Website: lowes
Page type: receipt
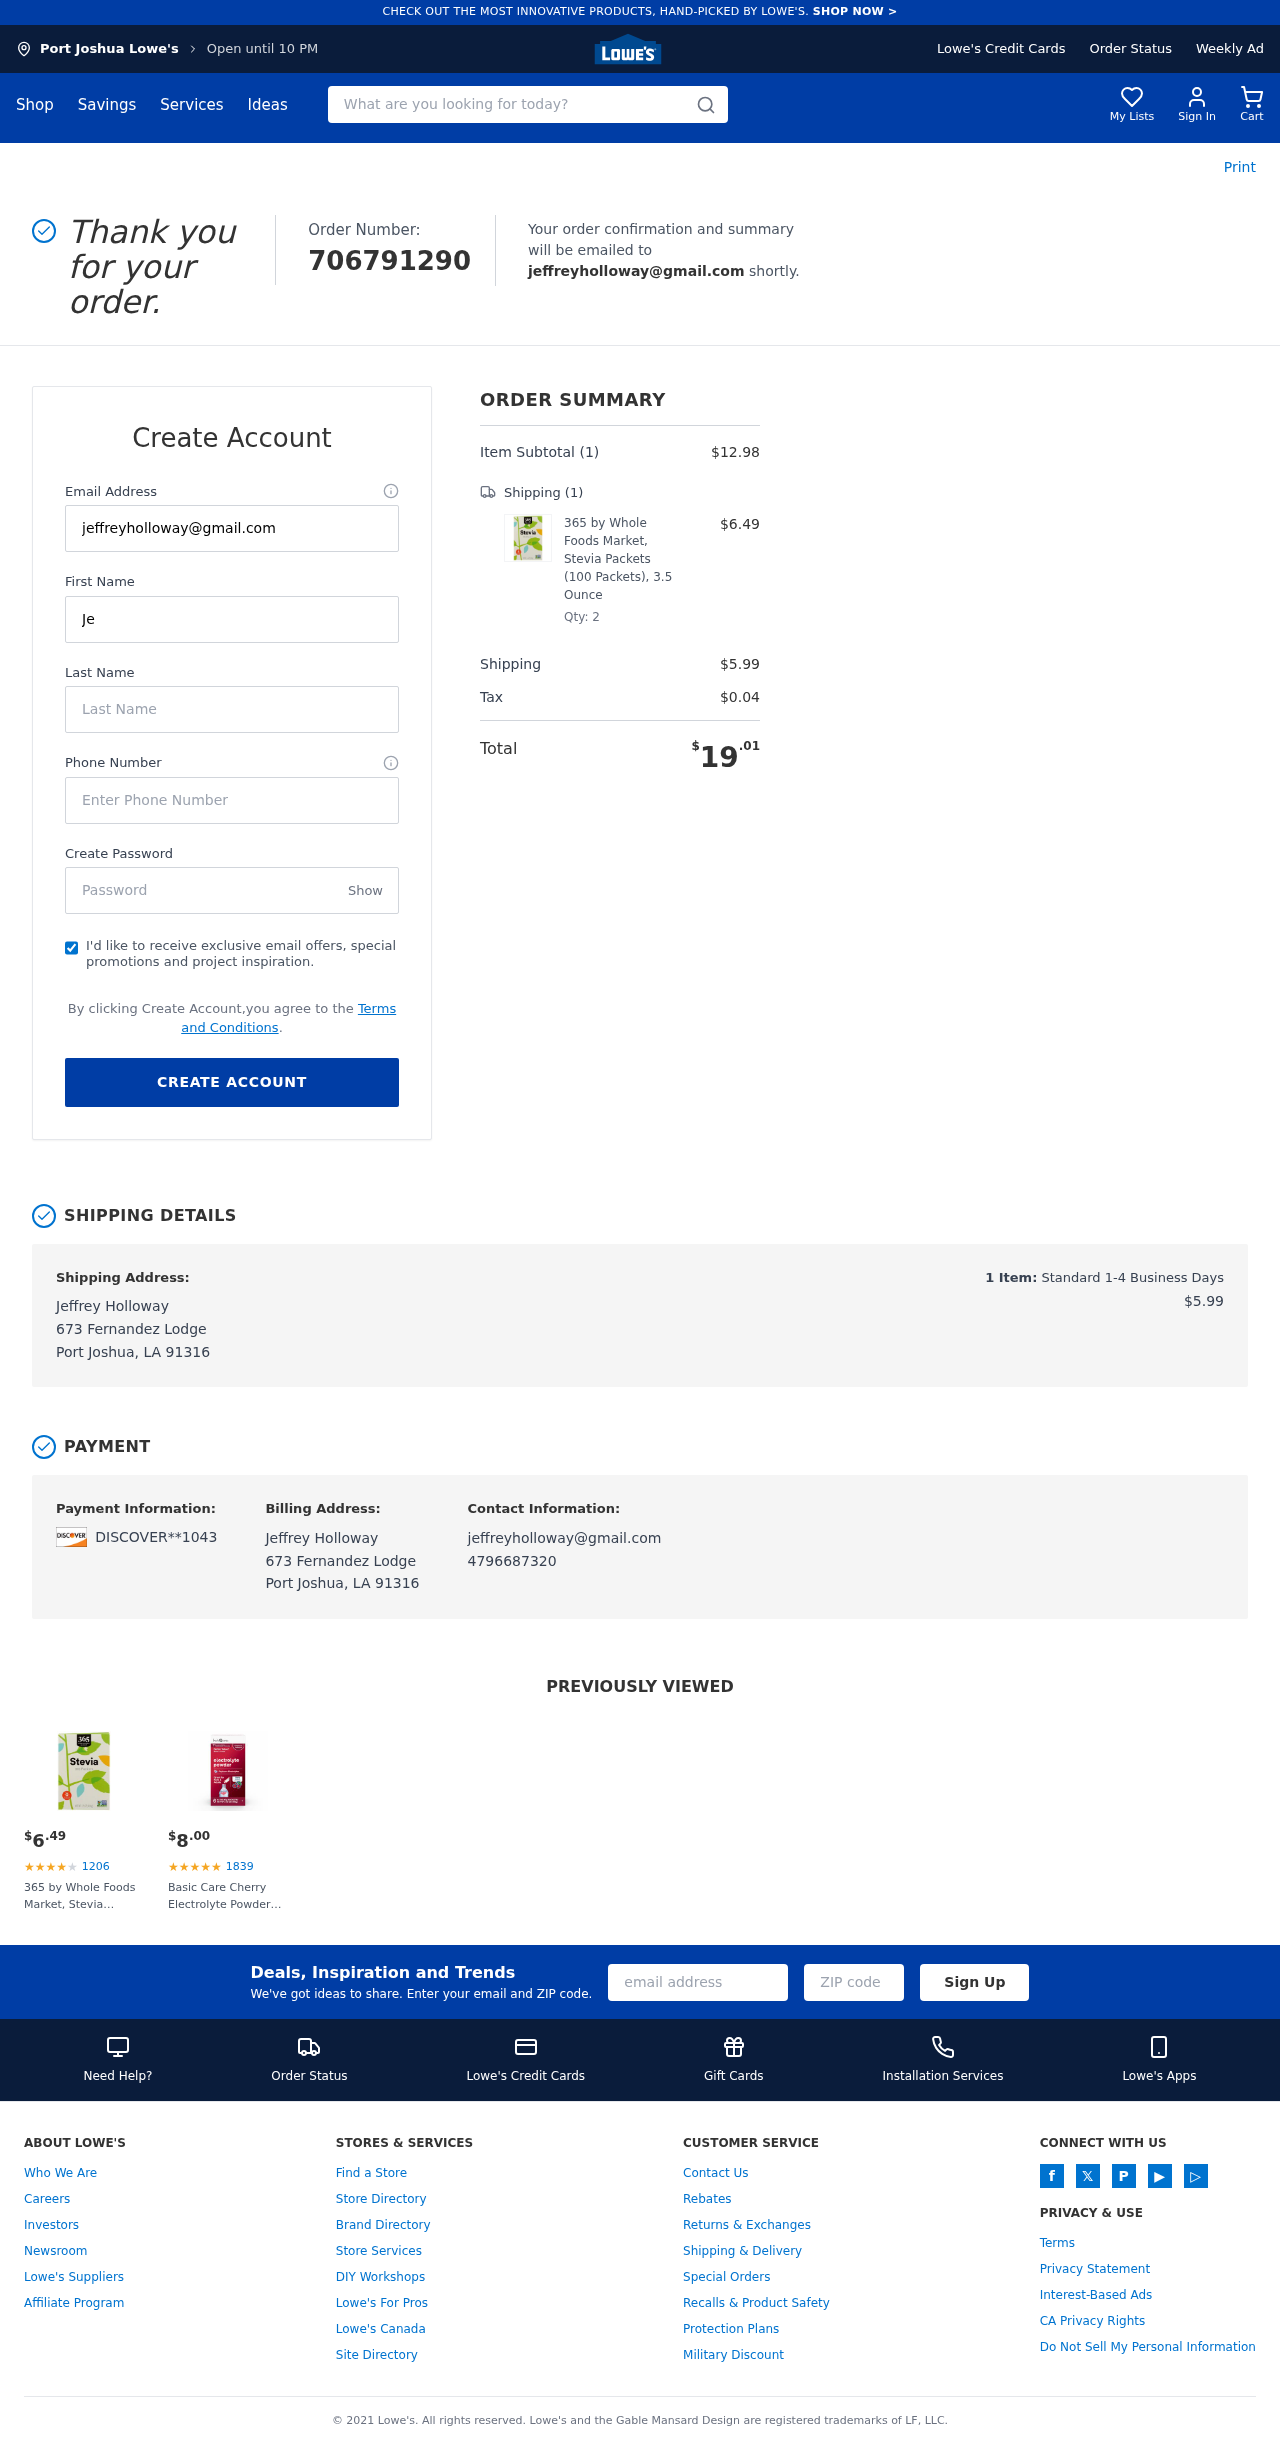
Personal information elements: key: PII_CARD_LAST4
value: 1043
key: PII_CARD_TYPE
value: DISCOVER
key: PII_CITY
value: Port Joshua
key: PII_EMAIL
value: jeffreyholloway@gmail.com
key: PII_FULLNAME
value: Jeffrey Holloway
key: PII_PHONE
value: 4796687320
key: PII_STREET
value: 673 Fernandez Lodge
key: PII_FIRSTNAME
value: Jeffrey
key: PII_LASTNAME
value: Holloway
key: PII_CITY_STATE_ZIP
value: Port Joshua, LA 91316
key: PII_FULLNAME2
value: Jeffrey Holloway
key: PII_FULLNAME3
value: Jeffrey Holloway
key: PII_FIRSTNAME2
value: Jeffrey
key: PII_FIRSTNAME3
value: Jeffrey
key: PII_LASTNAME2
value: Holloway
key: PII_LASTNAME3
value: Holloway
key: PII_FIRSTNAME_DERIVED
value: Jeffrey
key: PII_LASTNAME_DERIVED
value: Holloway
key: PII_FULLNAME_DERIVED
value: Jeffrey Holloway
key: PII_NAME_FULL_DERIVED
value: Jeffrey Holloway
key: PII_POSTCODE
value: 91316
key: PII_STATE_ABBR
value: LA
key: PII_POSTCODE_FULL
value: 91316
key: PII_CITY_STATE
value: Port Joshua, LA
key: PII_POSTCODE_NUMERIC
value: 91316
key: PII_EMAIL2
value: jeffreyholloway@gmail.com
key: PII_EMAIL3
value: jeffreyholloway@gmail.com
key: PII_PHONE_LINE
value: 7320
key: PII_PHONE_SUFFIX
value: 7320
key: PII_PHONE2
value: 4796687320
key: PII_PHONE3
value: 4796687320
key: PII_PHONE_NUMERIC
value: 4796687320
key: PII_PHONE_LINE_NUMERIC
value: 7320
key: PII_PHONE_SUFFIX_NUMERIC
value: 7320
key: PII_PHONE2_NUMERIC
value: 4796687320
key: PII_PHONE3_NUMERIC
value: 4796687320
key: PII_PHONE_DIGITS
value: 4796687320
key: PII_PHONE_LAST4
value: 7320
Product elements: key: PRODUCT1_NAME
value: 365 by Whole Foods Market, Stevia Packets (100 Packets), 3.5 Ounce
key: PRODUCT1_PRICE
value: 6.49
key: PRODUCT1_QUANTITY
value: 2
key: PRODUCT2_NAME
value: Basic Care Cherry Electrolyte Powder Packets, 6 Packets
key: PRODUCT2_NUM_RATINGS
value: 1839
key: PRODUCT2_PRICE
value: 8
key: PRODUCT1_PRICE2
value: $6.49
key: PRODUCT1_RATING2
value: ★
★
★
★
★
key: PRODUCT1_NUM_RATINGS2
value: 1206
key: PRODUCT1_NAME2
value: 365 by Whole Foods Market, Stevia Packets (100 Packets), 3.5 Ounce
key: PRODUCT2_RATING
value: ★
★
★
★
★
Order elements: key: ORDER_ID
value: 706791290
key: ORDER_NUM_ITEMS
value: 1
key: ORDER_SUBTOTAL
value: $12.98
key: ORDER_NUM_ITEMS2
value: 1
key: ORDER_SHIPPING_COST
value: $5.99
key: ORDER_TAX
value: $0.04
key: ORDER_TOTAL
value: $19.01
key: ORDER_NUM_ITEMS3
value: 1
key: ORDER_SHIPPING_COST2
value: $5.99
Search elements: key: HEADER_SEARCH
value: What are you looking for today?